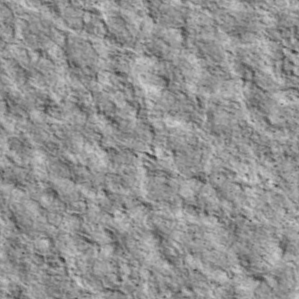
Label: non_frost